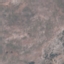
Label: HerbaceousVegetation